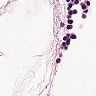
Metastatic tissue present: no